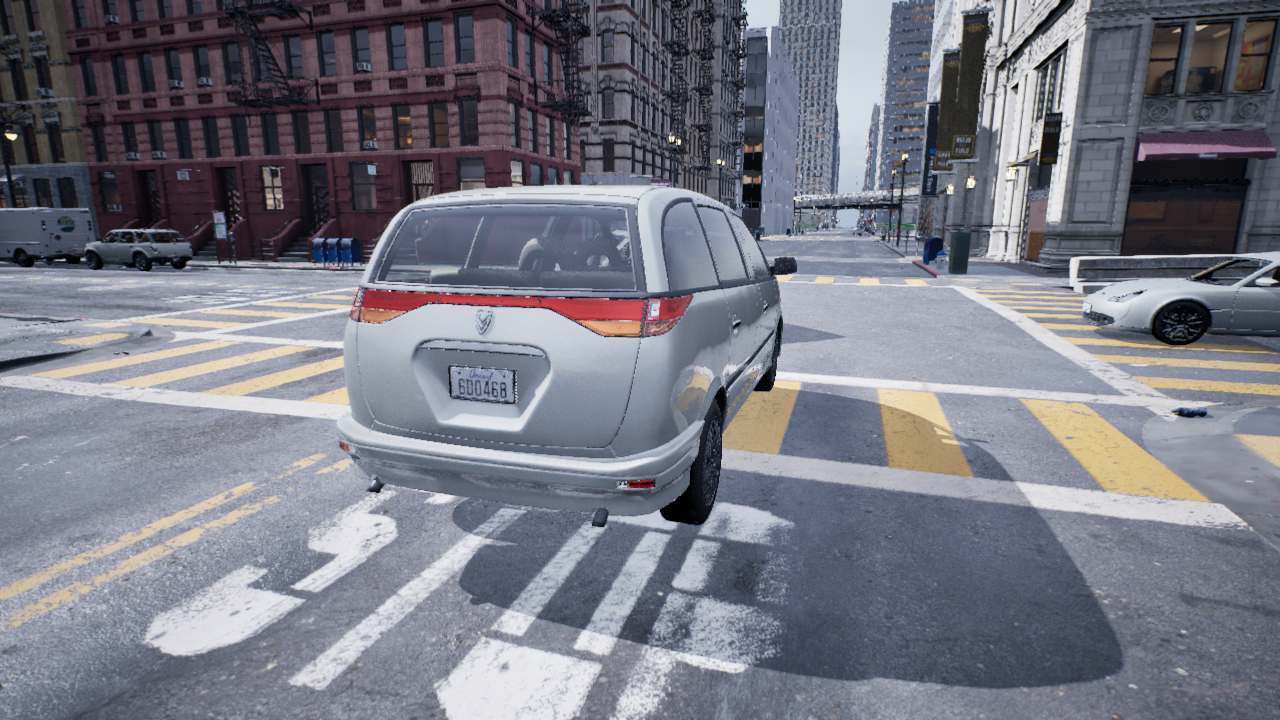
Venue: residential
Lighting: overcast
Vehicle rig: minivan